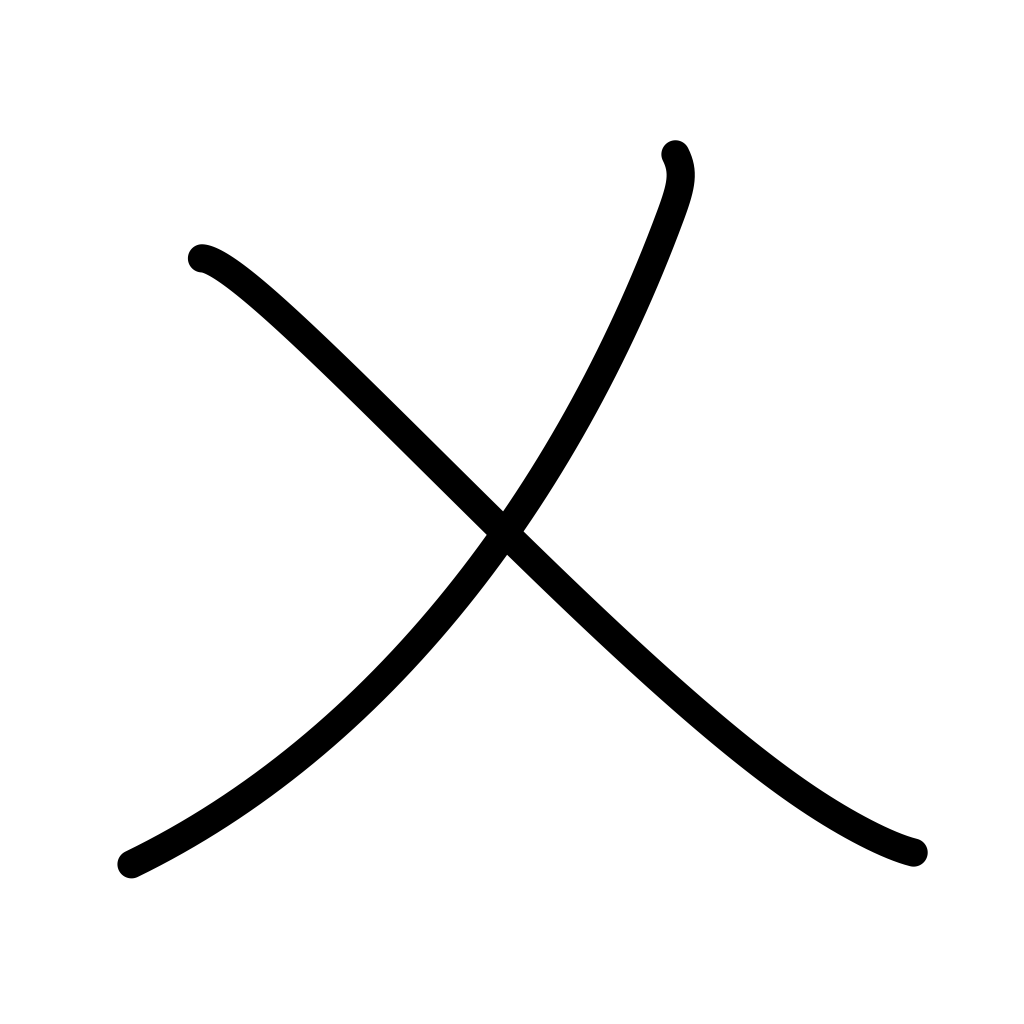
Meaning: mow, cut grass, subdue